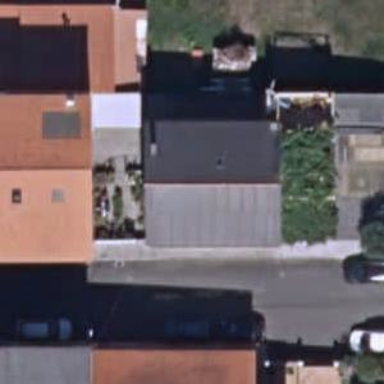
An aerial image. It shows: Simple and straightforward house.